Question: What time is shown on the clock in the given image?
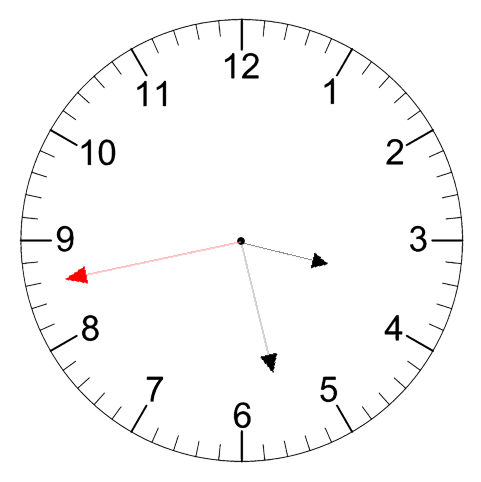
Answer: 03:27:43